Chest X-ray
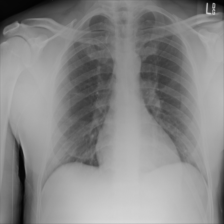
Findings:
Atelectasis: negative
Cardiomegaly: negative
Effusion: negative
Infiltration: negative
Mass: negative
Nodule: negative
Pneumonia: negative
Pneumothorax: negative
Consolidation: negative
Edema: negative
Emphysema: negative
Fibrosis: negative
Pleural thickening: negative
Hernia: negative